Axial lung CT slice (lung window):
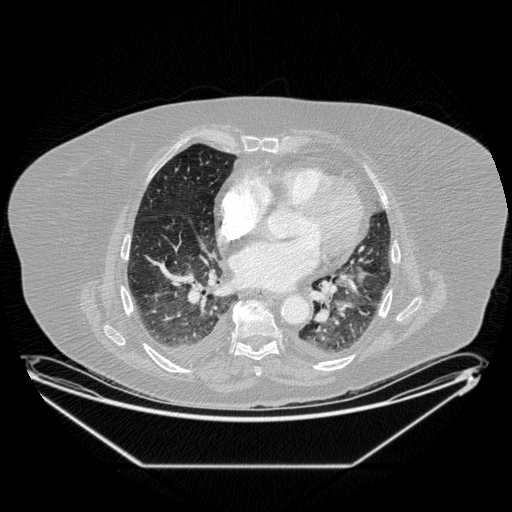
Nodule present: no